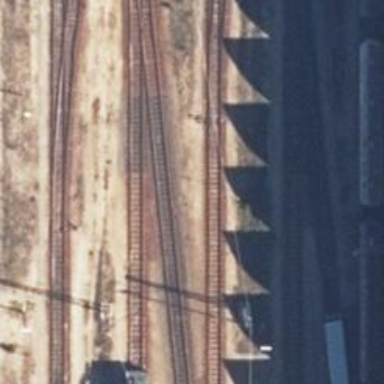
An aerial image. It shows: Railway yard with electrified contact lines.